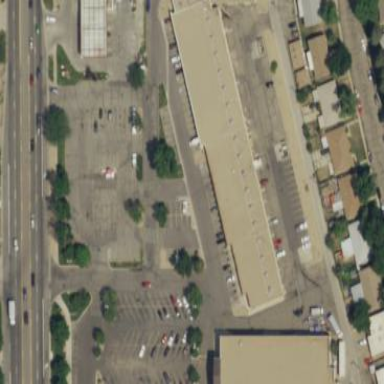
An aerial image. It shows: Commercial building.